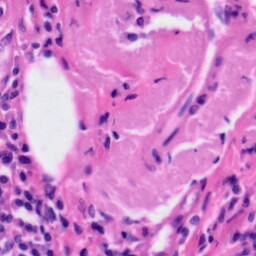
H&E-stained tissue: Tonsil